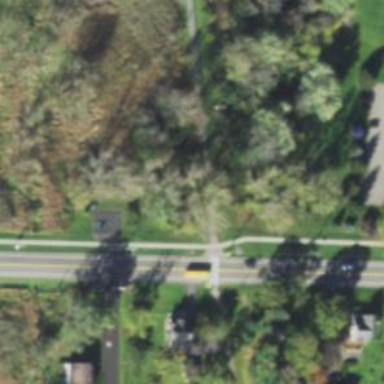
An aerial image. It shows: Abandoned railway next to footway.